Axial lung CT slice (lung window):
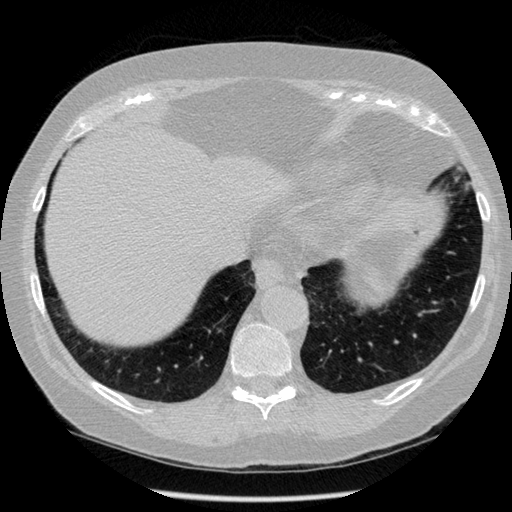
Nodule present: no